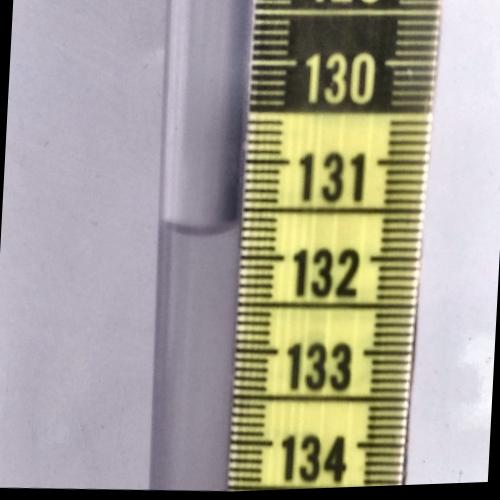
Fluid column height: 131.7 cm